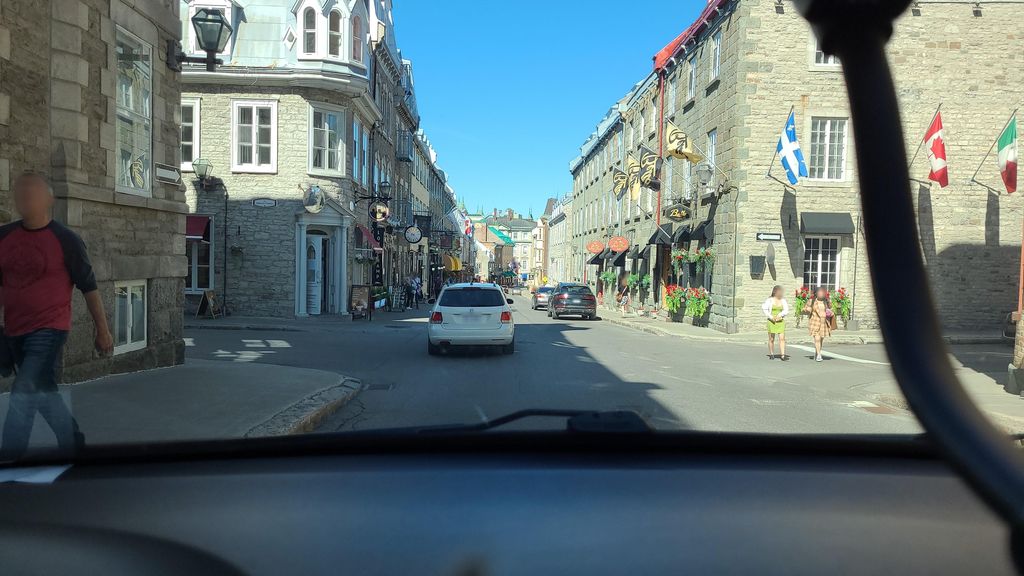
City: quebec_city